Field crop: maize
Growth stage: 2
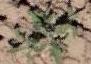
Species: atriplex